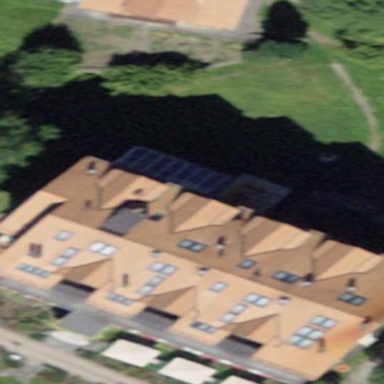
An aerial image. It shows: Hotel building.